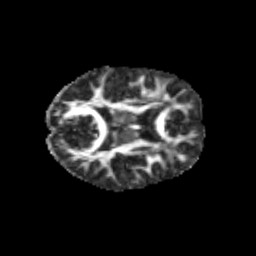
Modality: FA
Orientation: axial
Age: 10
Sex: male
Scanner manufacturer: siemens
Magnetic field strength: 3 T
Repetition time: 3.8 s
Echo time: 0.07 s